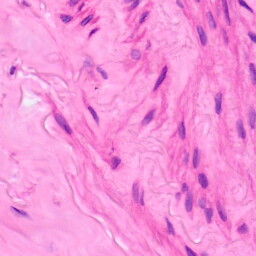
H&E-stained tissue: Lung